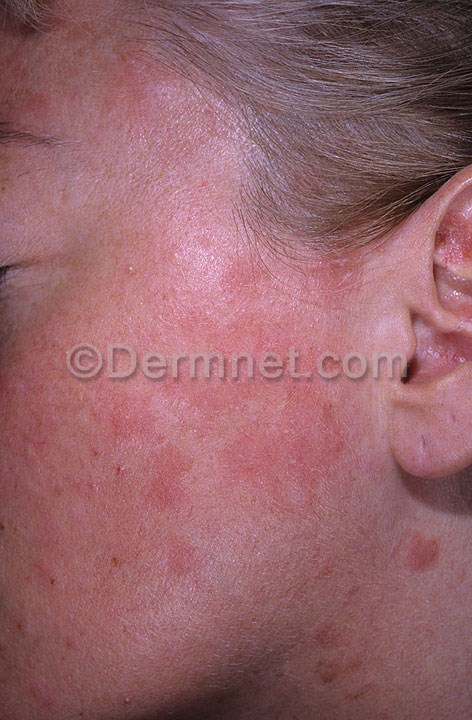
Disease: Lupus and other Connective Tissue diseases